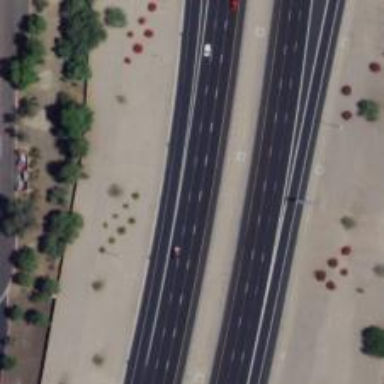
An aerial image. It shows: Asphalt motorway.